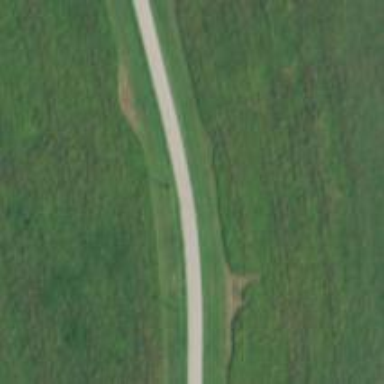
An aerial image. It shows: Unclassified road with asphalt surface.